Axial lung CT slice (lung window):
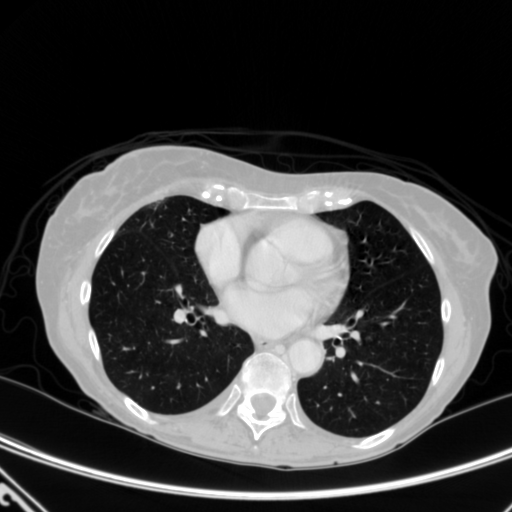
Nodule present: no